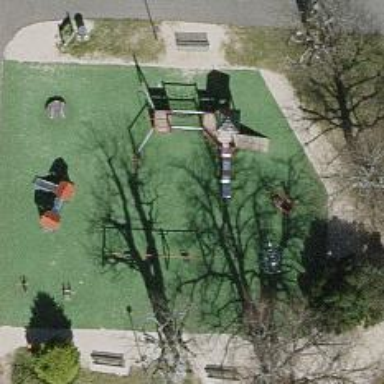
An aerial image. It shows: Playground featuring slide.